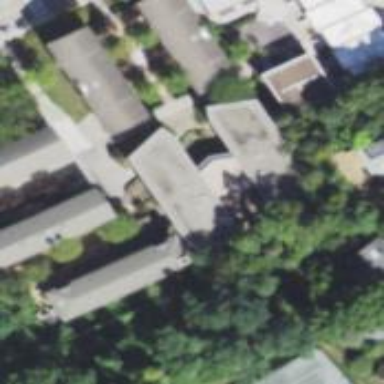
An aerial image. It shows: Dormitory building.